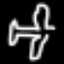
Label: airplane